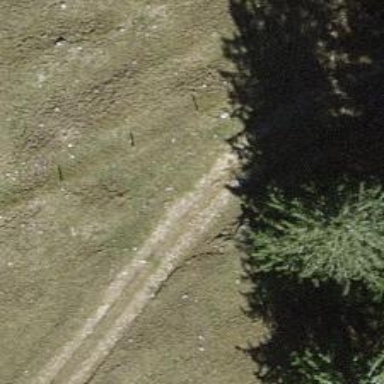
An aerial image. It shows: Track road with grade4 tracktype.